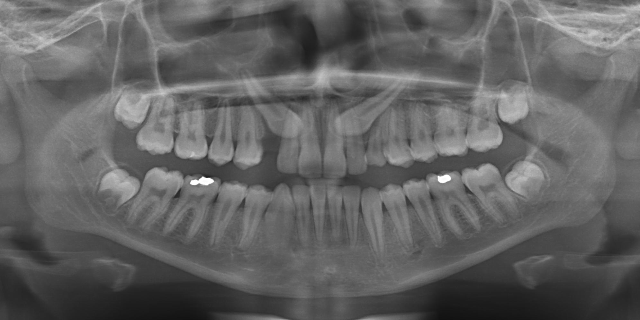
adult